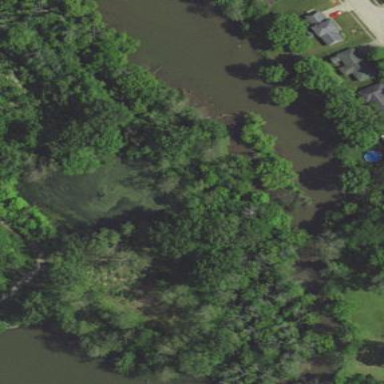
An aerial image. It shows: Peaceful pond surrounded by nature.